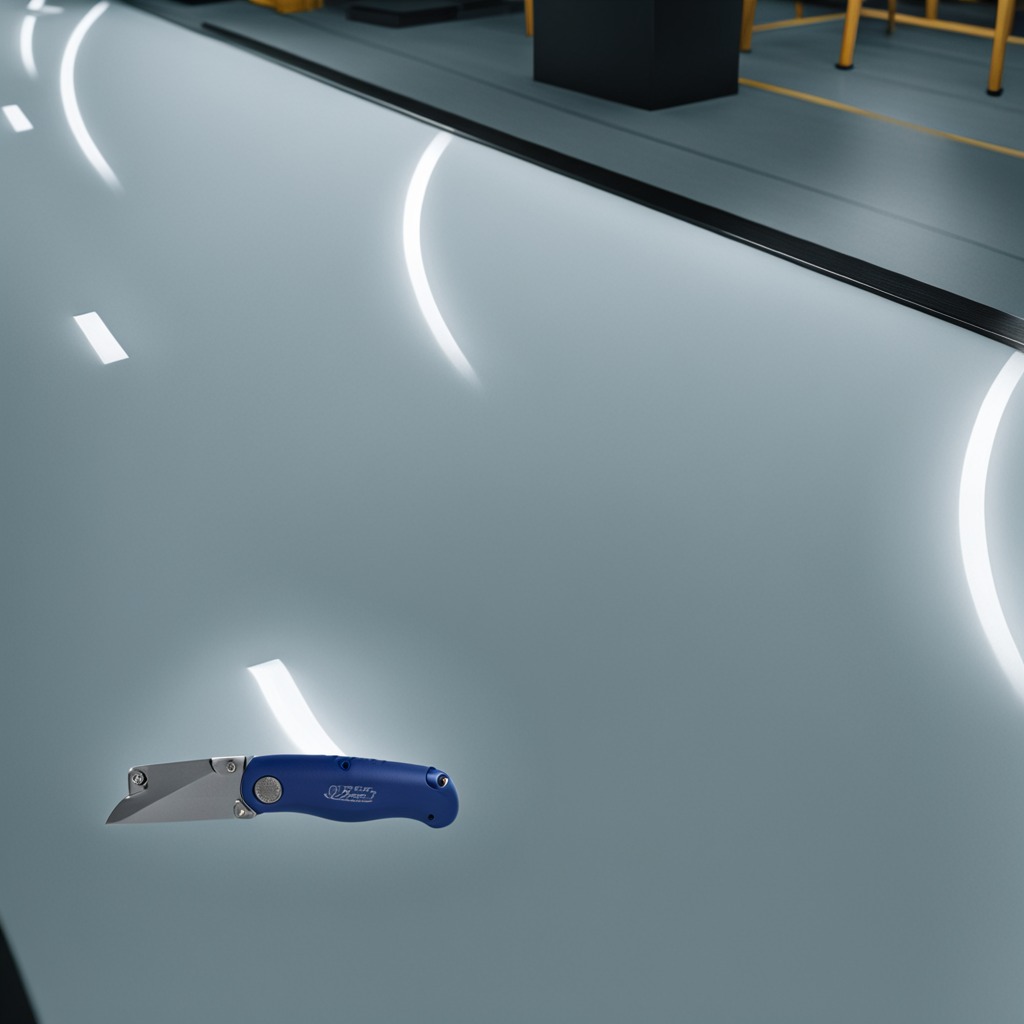
A utility knife lying on a table in a ship maintenance bay.